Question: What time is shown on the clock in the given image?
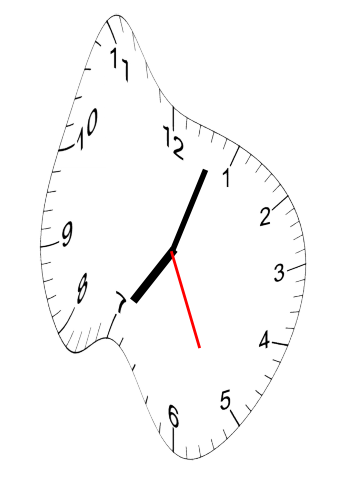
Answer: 07:03:26